Interaction volume radius: 10 \u00c5
Interaction volume height: 10 \u00c5
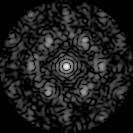
Disorder parameter: 0.6585